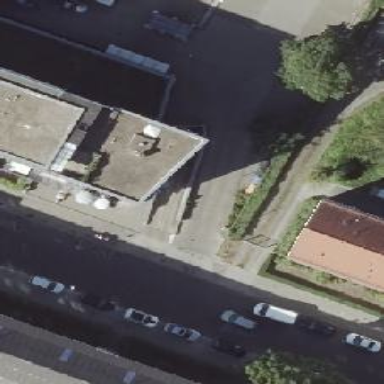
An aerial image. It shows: Parking entrance.